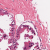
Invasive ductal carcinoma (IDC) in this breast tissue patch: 0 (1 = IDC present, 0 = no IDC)